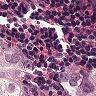
Metastatic tissue present: no